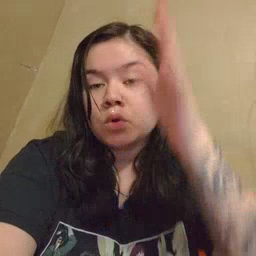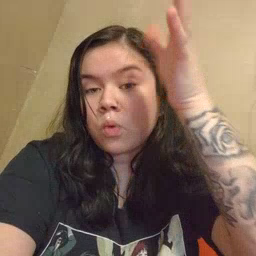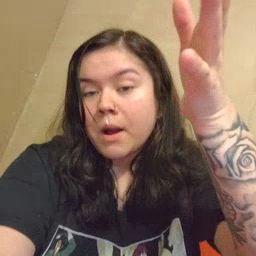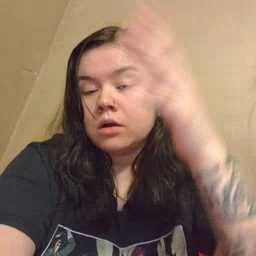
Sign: grandpa